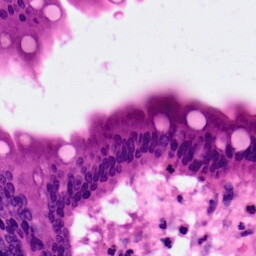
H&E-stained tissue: Pancreatic